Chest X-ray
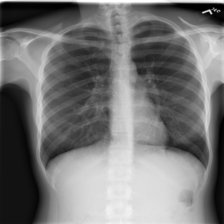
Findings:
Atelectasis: negative
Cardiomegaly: negative
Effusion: negative
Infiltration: negative
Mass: negative
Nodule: negative
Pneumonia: negative
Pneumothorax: negative
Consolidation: negative
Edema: negative
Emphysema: negative
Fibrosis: negative
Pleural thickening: negative
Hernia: negative